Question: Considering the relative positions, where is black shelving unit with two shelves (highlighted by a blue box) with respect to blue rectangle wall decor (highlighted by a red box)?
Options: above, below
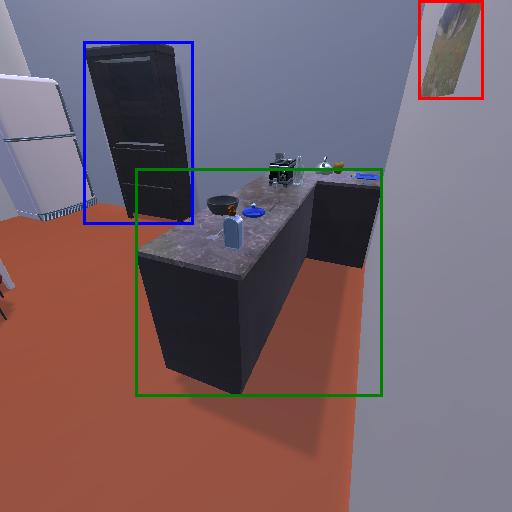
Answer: above